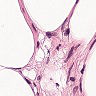
Metastatic tissue present: no